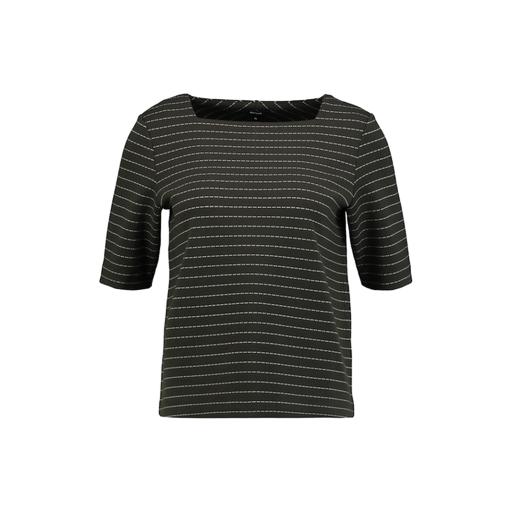
short-sleeve top only macy, black geo-print t-shirt only macy, mid t-shirt, white background